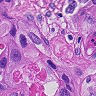
Metastatic tissue present: yes